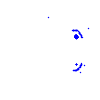
Particle: electron